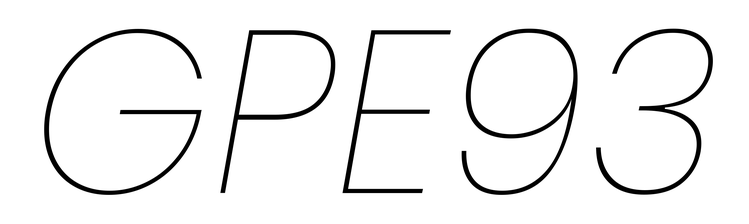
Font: Poppins-ThinItalic